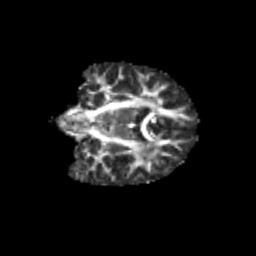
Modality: FA
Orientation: coronal
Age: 12
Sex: female
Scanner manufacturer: siemens
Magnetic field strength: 3 T
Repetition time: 3.8 s
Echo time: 0.07 s